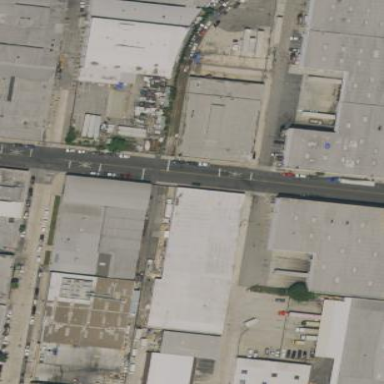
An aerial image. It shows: Warehouse building.